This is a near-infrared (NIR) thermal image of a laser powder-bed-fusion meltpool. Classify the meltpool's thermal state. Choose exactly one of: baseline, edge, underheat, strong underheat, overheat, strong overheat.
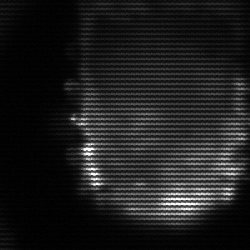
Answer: baseline